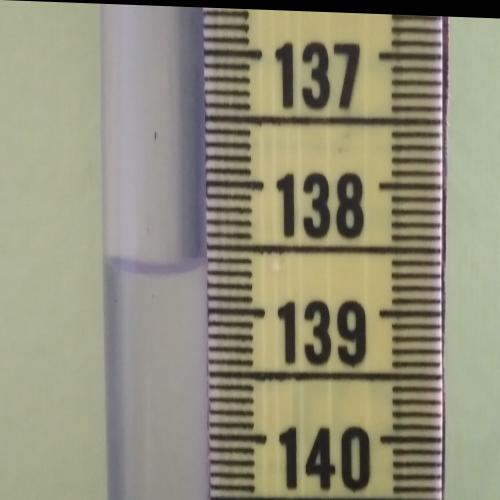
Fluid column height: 138.7 cm